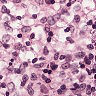
Metastatic tissue present: no